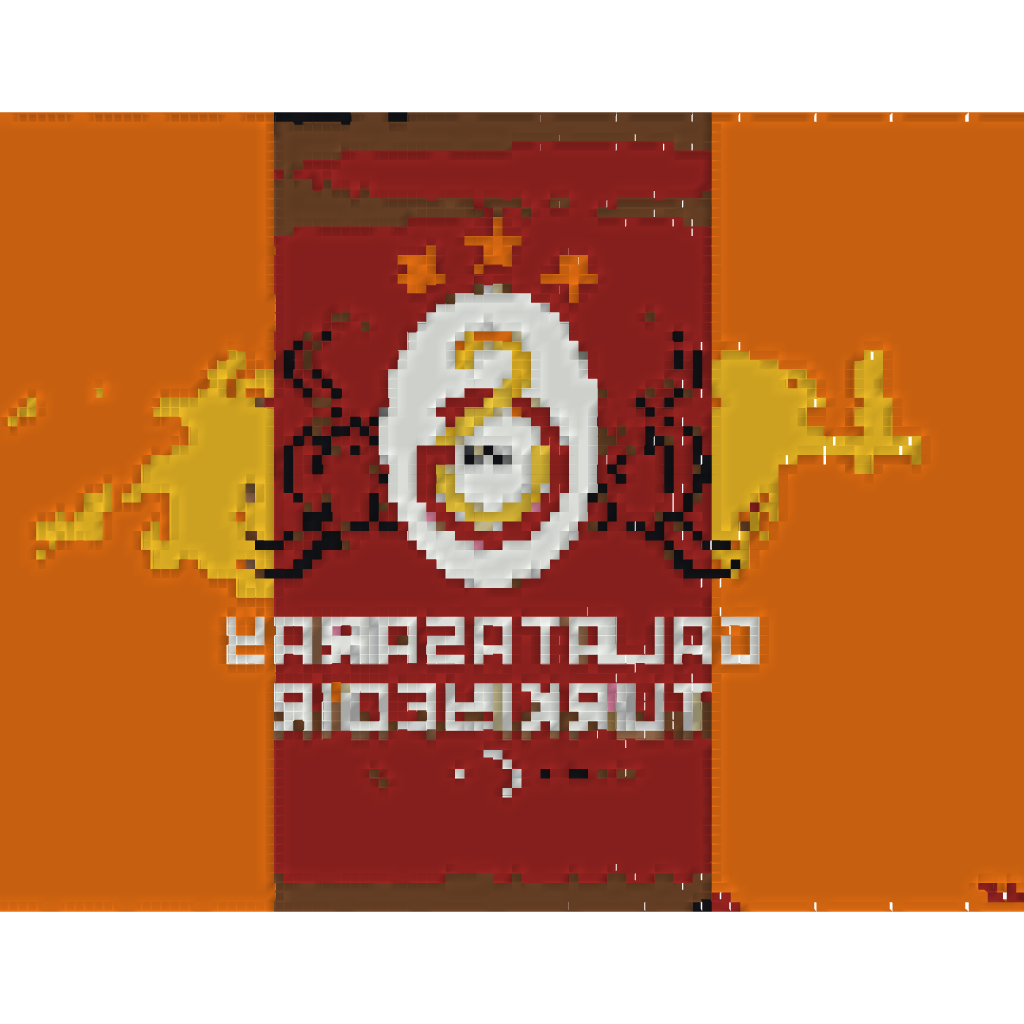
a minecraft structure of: Galatasaray schematics